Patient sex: M
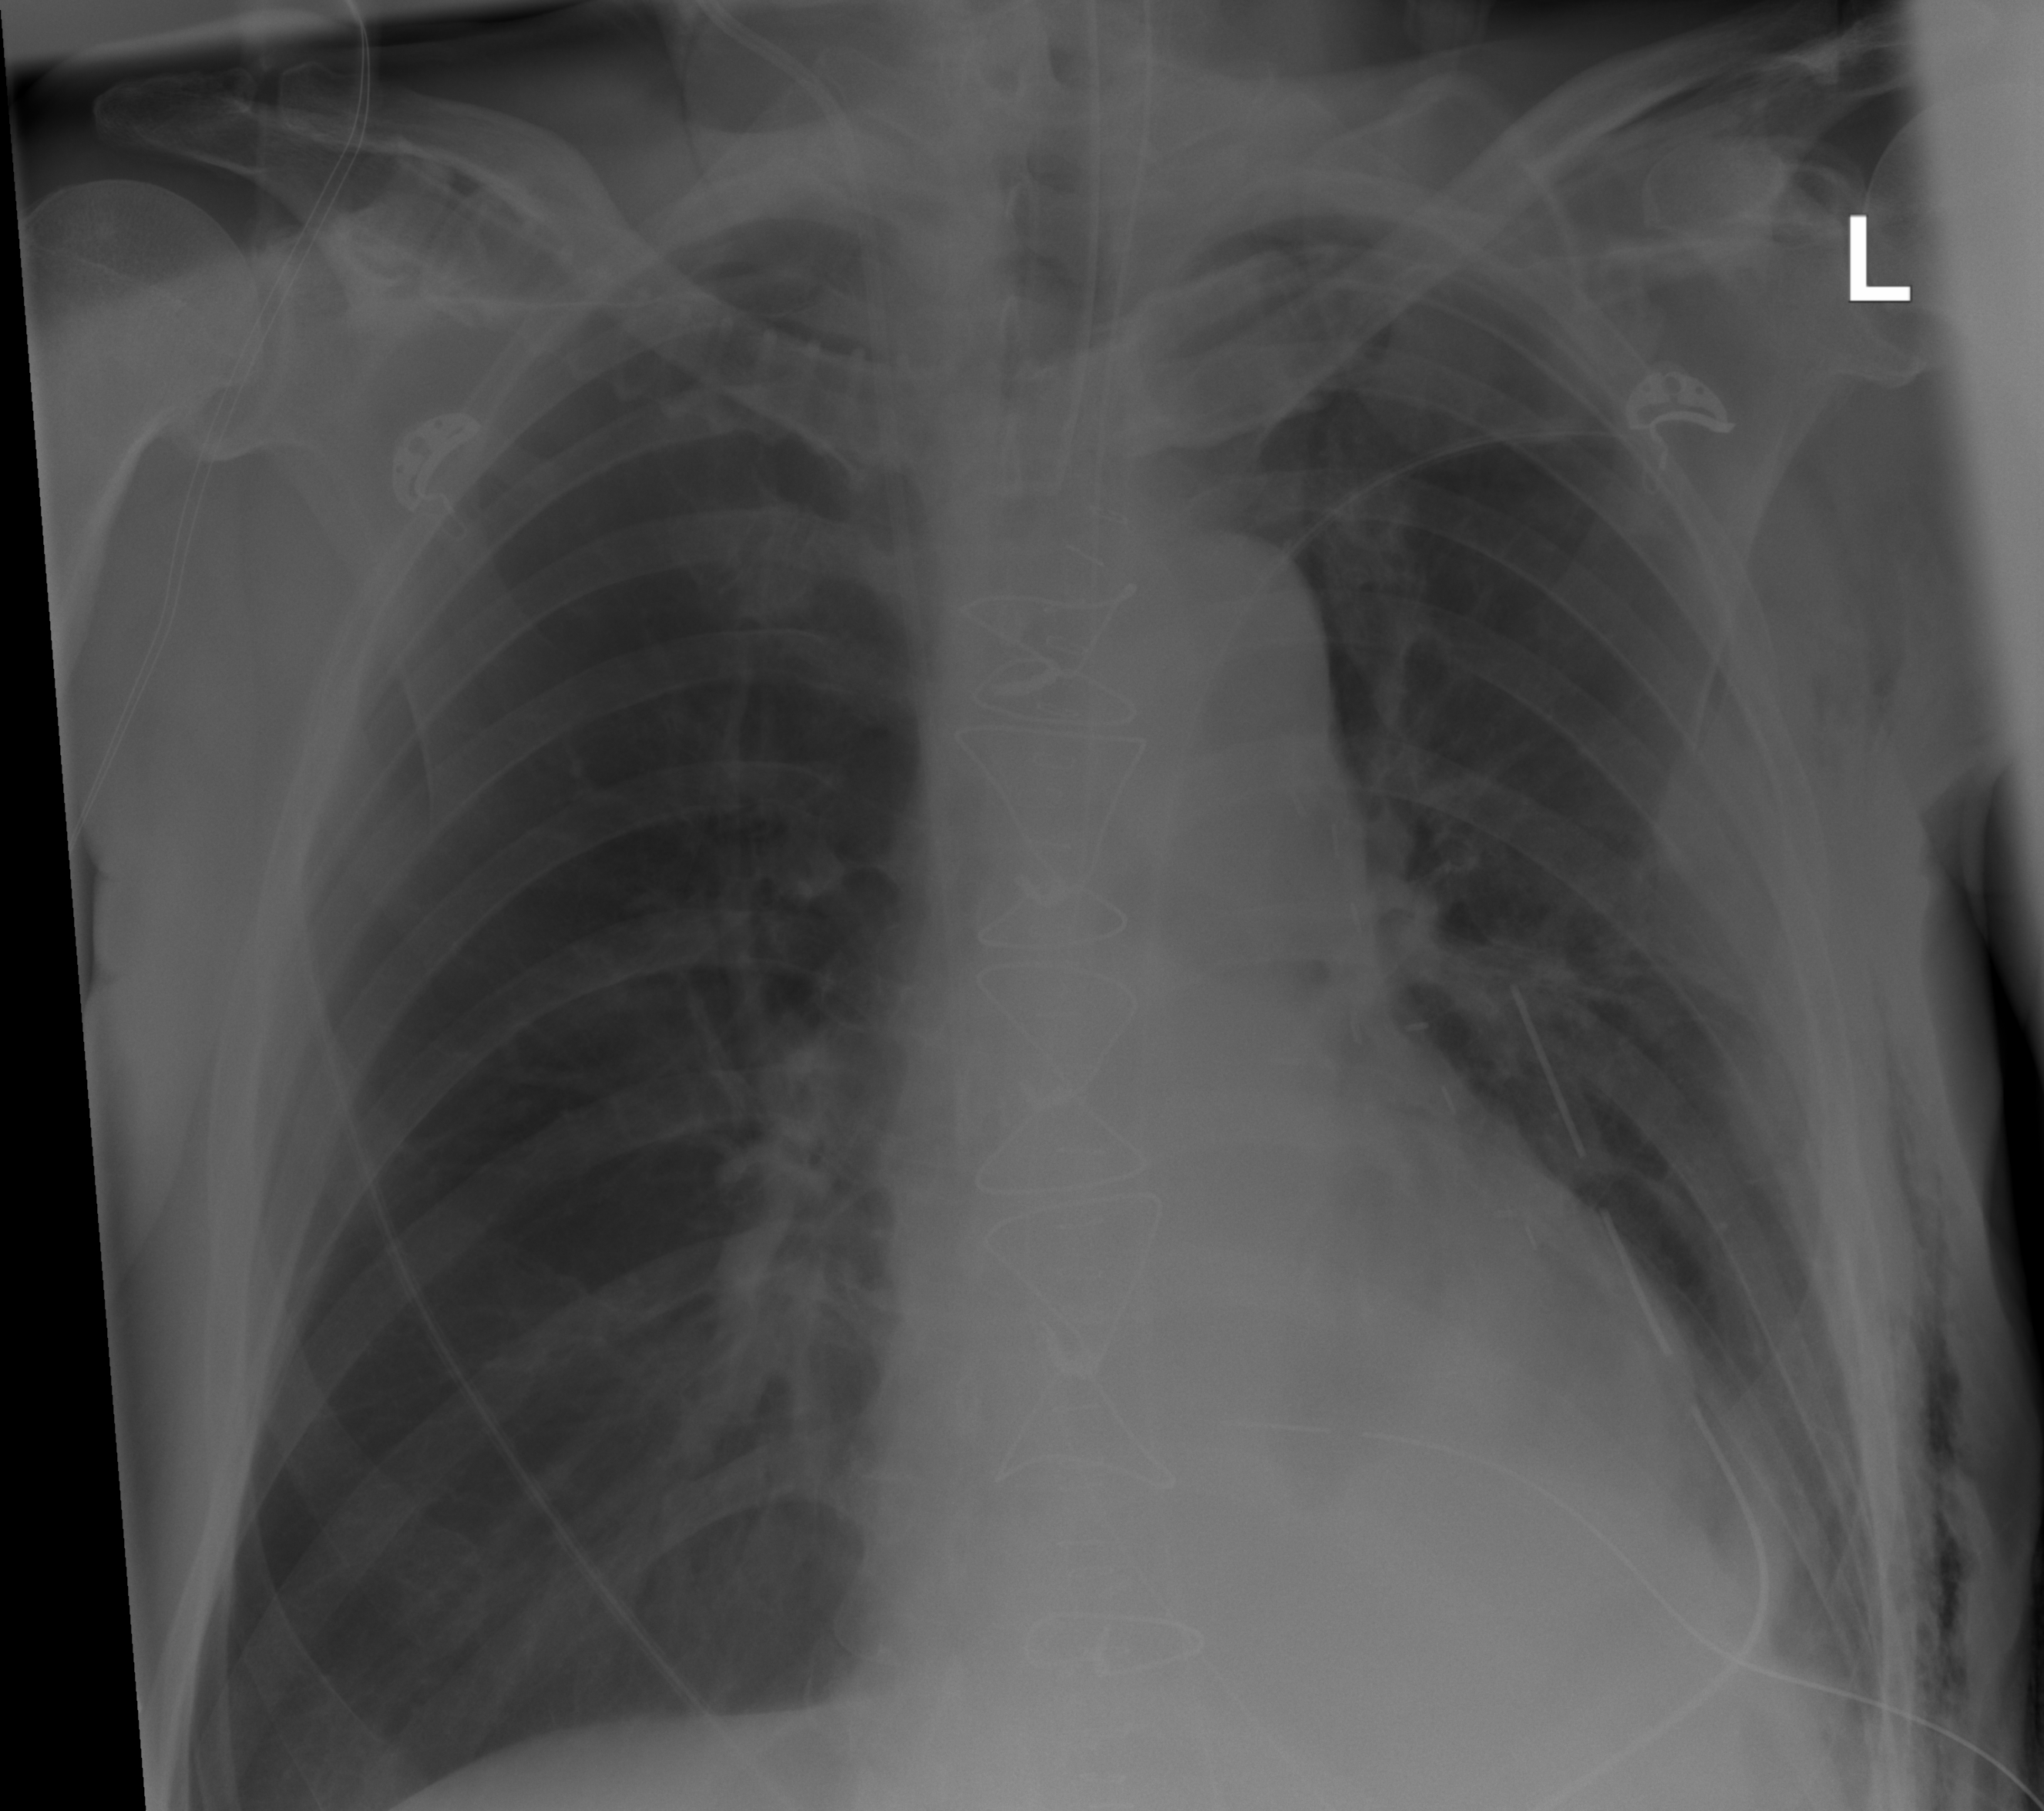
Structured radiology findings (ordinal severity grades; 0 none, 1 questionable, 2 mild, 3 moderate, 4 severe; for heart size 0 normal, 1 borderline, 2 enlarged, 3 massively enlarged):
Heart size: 0
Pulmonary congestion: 0
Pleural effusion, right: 0
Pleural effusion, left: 2
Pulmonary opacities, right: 0
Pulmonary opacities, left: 0
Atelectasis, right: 0
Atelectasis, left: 2